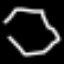
Label: octagon